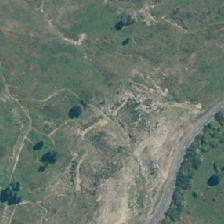
Land cover: harvested_forest